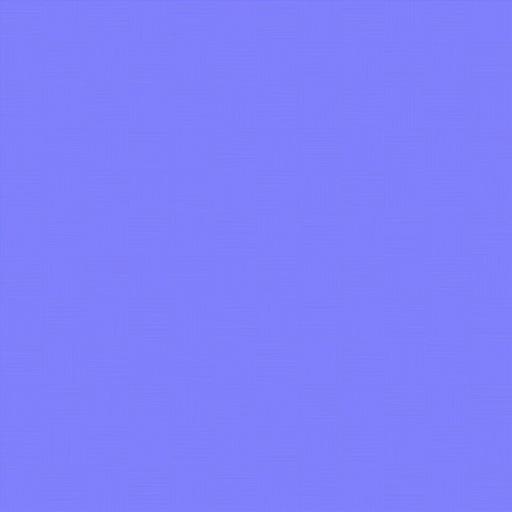
floor flooring parquet wood